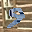
Label: 9